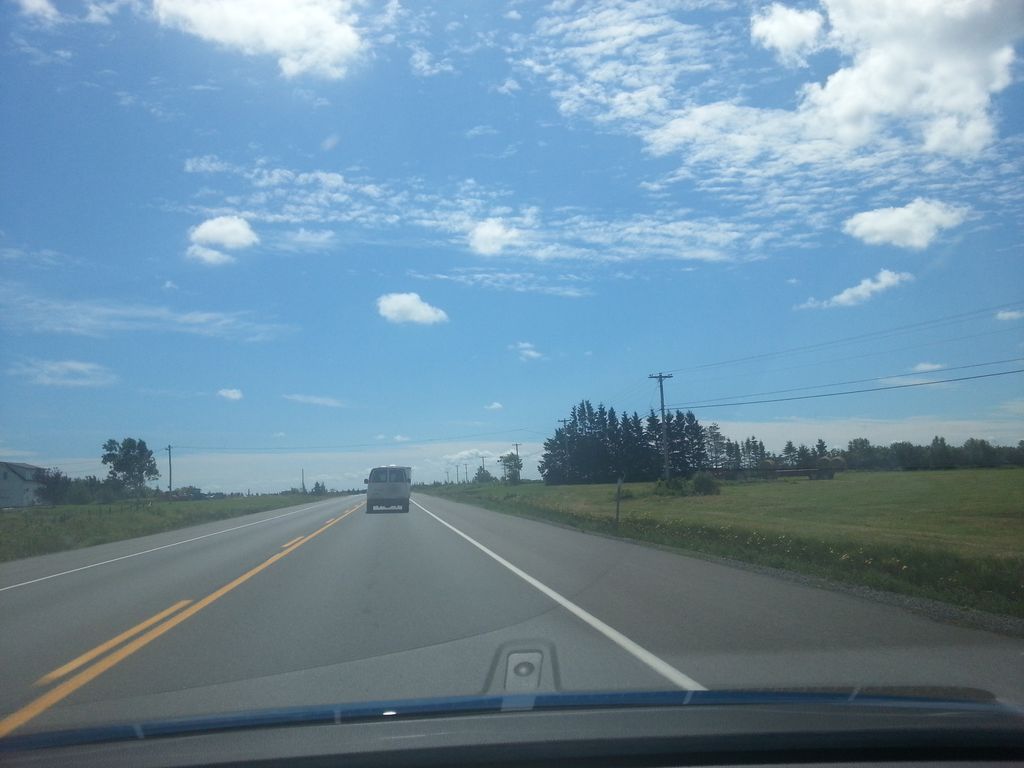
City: charlottetown